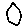
Label: hexagon